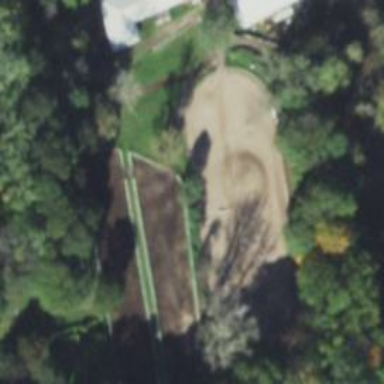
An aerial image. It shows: Equestrian sports pitch with dirt surface.